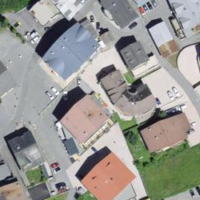
EUNIS habitat code: 54
Species observed at this site:
Chloris chloris